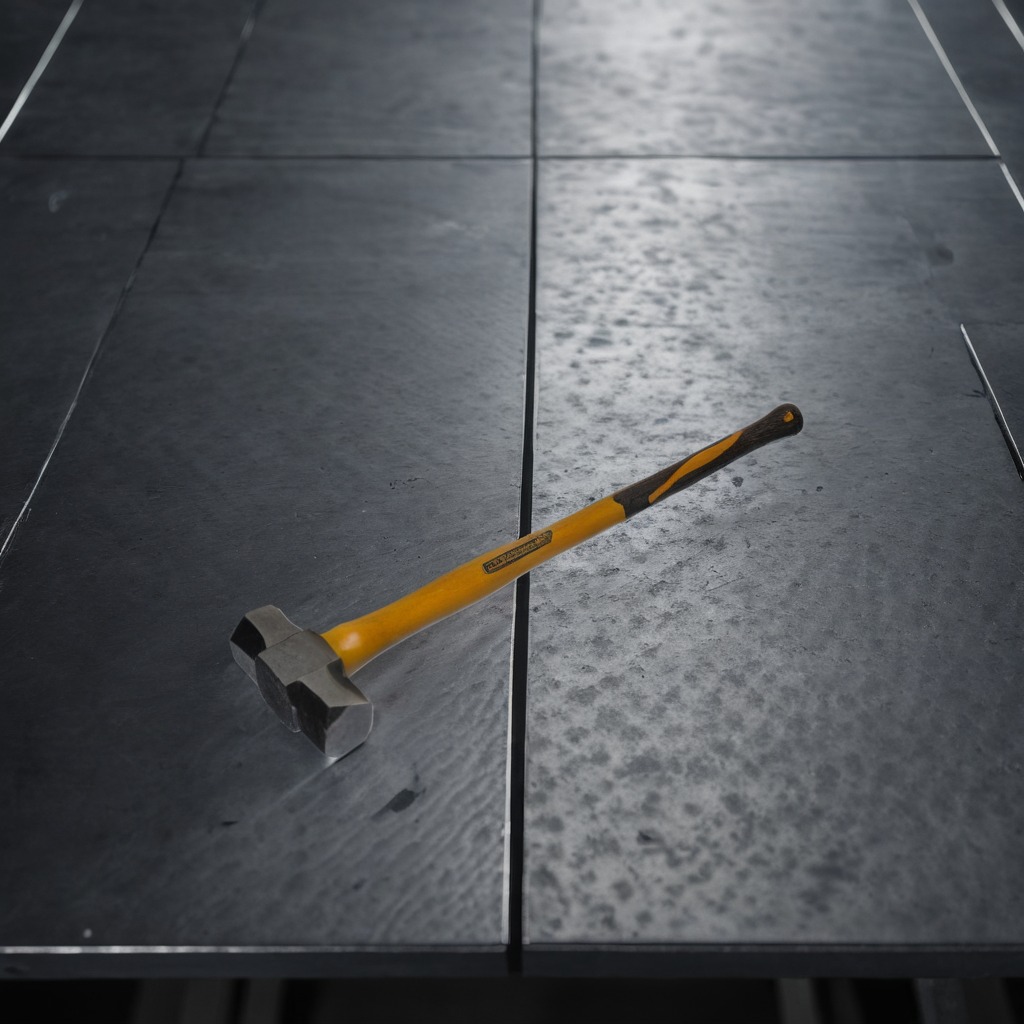
A hammer is lying on the cold steel table in a mining workshop gritty textures.